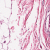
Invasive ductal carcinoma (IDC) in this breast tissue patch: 0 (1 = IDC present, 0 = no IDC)